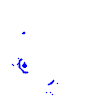
Particle: kaon